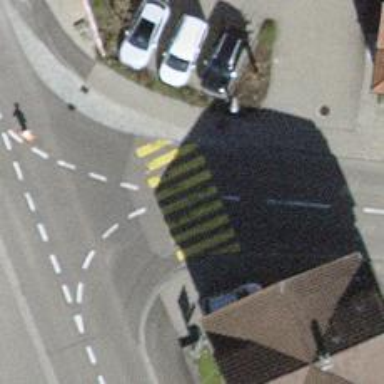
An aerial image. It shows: Uncontrolled road crossing.